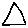
Label: triangle